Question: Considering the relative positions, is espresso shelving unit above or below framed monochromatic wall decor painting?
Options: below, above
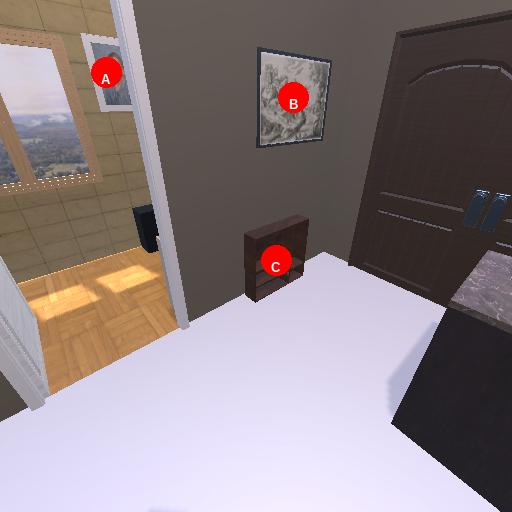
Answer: below